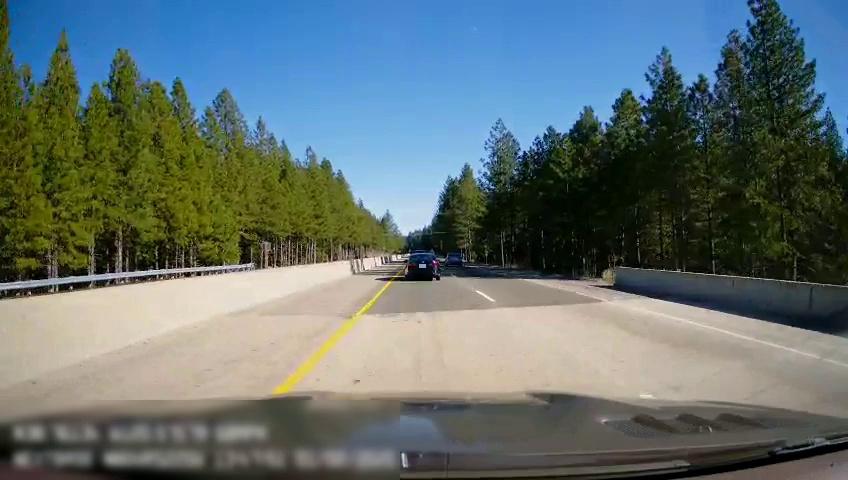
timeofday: Day
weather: Sunny
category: Drivable Space
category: Vehicles | Car
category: Vehicles | Car
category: Lanes | Current Lane
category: Lanes | Current Lane
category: Lanes | Alternate Lane